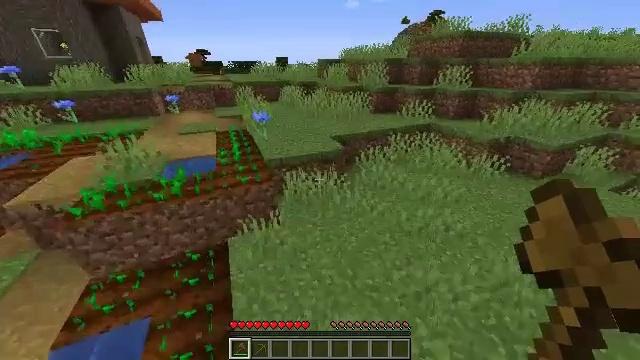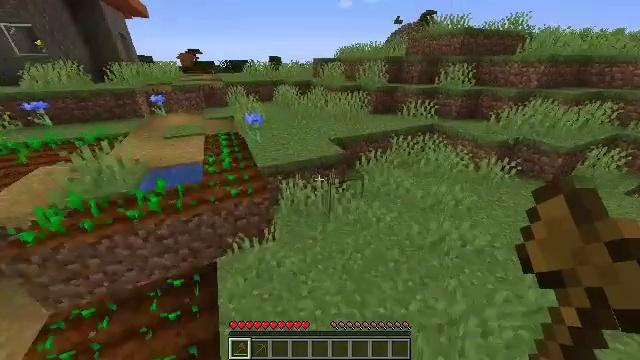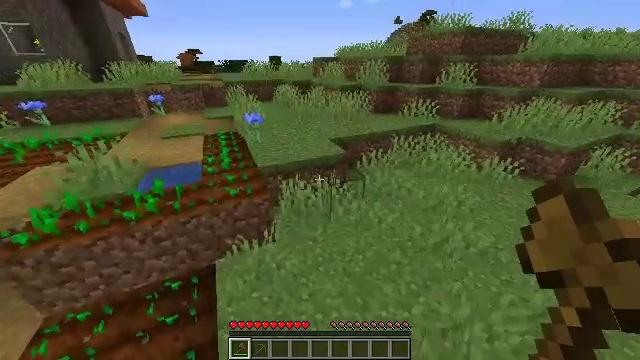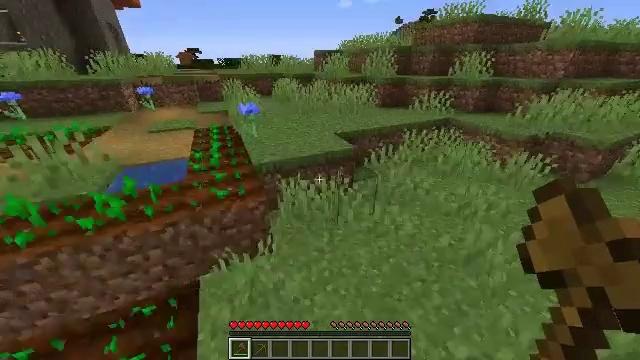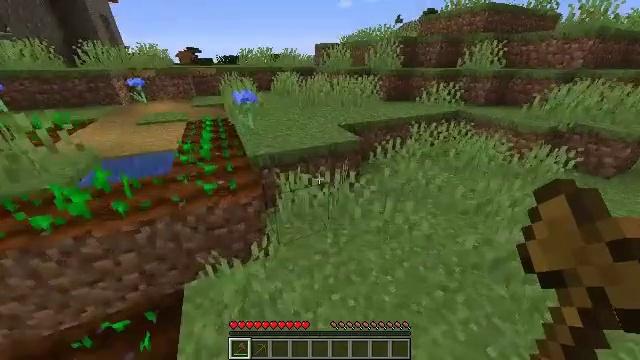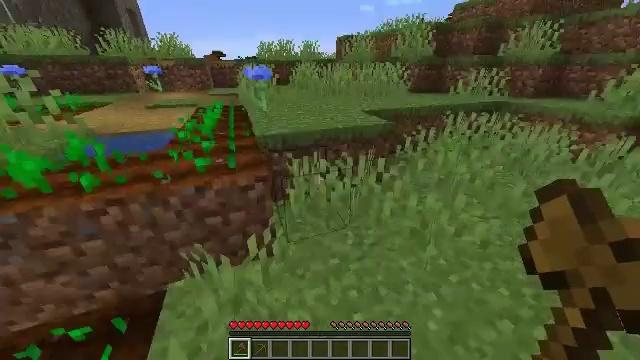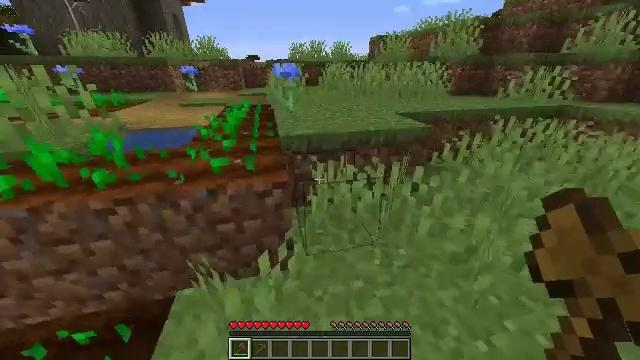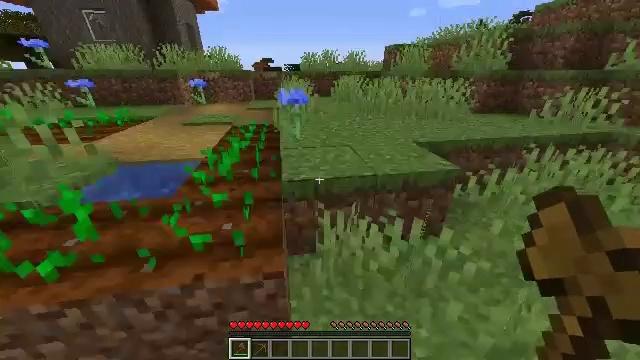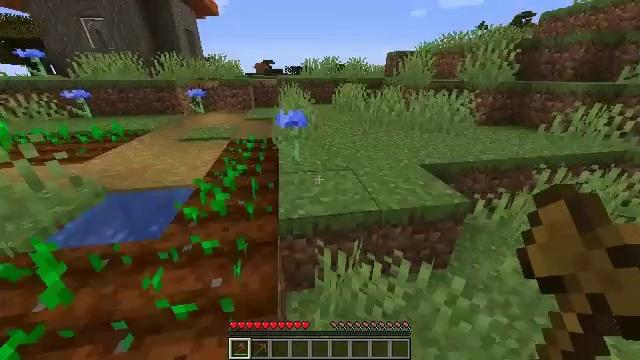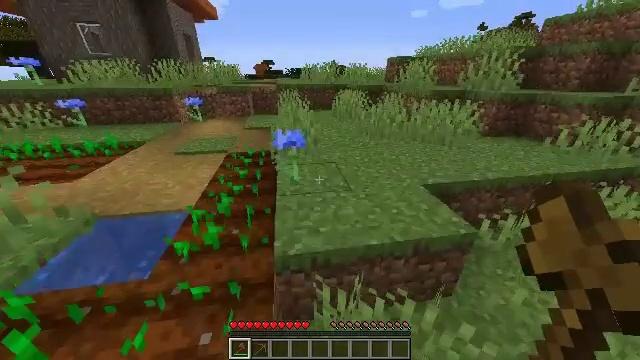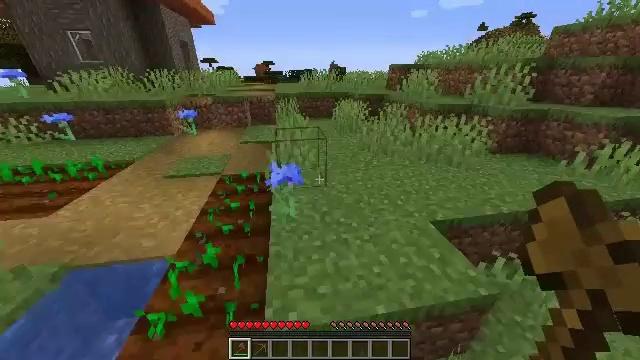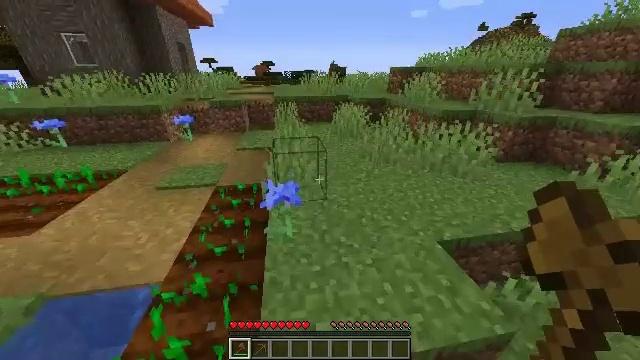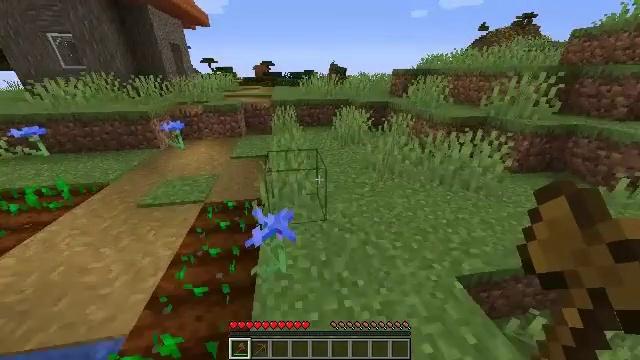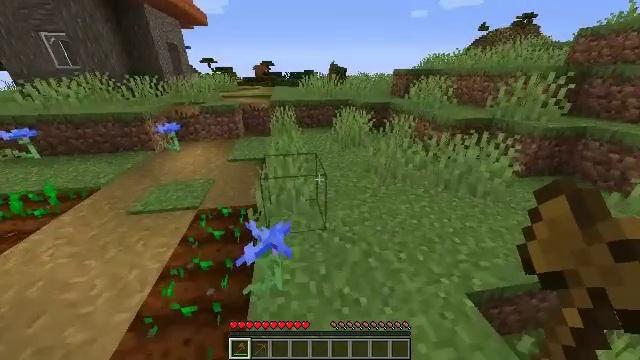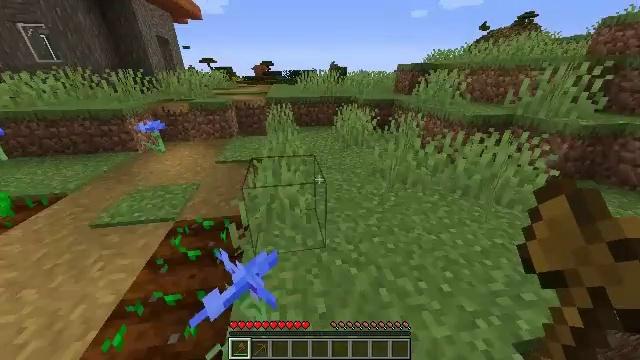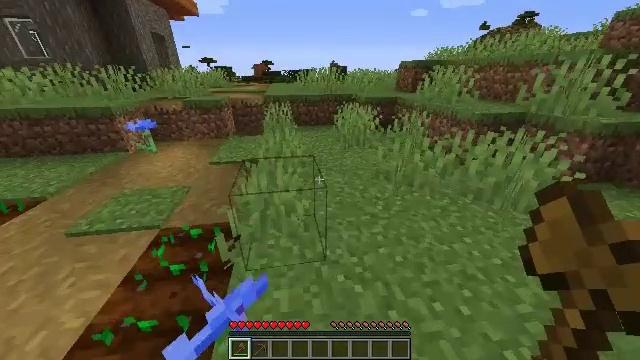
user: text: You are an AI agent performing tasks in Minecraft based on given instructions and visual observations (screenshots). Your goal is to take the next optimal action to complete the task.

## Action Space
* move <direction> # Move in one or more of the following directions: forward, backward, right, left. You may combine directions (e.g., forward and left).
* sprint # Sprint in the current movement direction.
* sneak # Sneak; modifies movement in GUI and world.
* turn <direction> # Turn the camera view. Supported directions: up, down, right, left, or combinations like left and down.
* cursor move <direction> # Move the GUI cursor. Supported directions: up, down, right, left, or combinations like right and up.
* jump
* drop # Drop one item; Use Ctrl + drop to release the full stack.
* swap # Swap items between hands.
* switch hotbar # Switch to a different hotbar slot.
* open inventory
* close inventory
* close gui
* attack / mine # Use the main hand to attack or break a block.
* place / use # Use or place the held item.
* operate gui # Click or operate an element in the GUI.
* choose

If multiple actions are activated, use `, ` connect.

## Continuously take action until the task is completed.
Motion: motion action
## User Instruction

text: Destroy the orange bed to move it.
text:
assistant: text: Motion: move forward, sprint, turn right, jump
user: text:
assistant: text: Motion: move forward, sprint, jump
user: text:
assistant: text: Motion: move forward, sprint
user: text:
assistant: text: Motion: move forward, sprint
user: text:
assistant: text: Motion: move forward, sprint, turn left
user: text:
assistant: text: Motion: move forward, sprint, turn left, jump
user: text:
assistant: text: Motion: move forward, sprint, turn left, jump
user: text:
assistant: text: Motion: move forward, sprint, jump
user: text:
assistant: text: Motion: move forward, sprint, jump
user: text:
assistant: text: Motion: move forward, sprint, jump
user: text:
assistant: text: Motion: move forward, sprint, jump
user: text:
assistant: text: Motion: move forward, sprint, jump
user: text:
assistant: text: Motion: move forward, sprint
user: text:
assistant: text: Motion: move forward, sprint
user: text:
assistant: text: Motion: move forward, sprint
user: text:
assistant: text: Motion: move forward, sprint, jump
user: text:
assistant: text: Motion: move forward, sprint, turn left, jump
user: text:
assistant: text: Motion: move forward, sprint, turn left, jump
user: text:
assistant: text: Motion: move forward, sprint, jump
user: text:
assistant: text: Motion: move forward, sprint, jump
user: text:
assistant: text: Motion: move forward, sprint, jump
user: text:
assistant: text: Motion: move forward, sprint, jump
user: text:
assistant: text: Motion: move forward, sprint
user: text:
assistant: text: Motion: move forward, sprint, turn left
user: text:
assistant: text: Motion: move forward, sprint, turn left
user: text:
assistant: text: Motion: move forward, sprint, jump
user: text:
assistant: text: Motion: move forward, sprint, jump
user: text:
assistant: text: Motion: move forward, sprint, jump
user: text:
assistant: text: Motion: move forward, sprint, jump
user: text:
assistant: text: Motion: move forward, sprint, jump